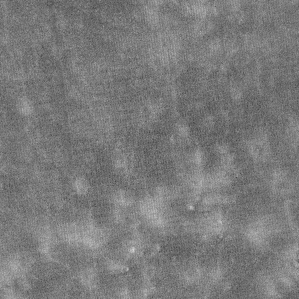
Label: frost